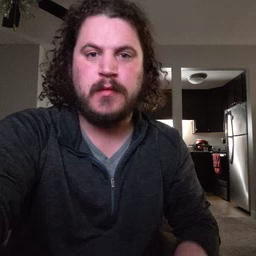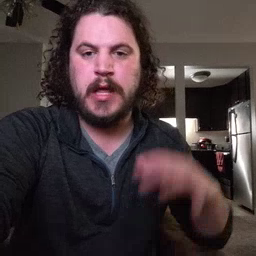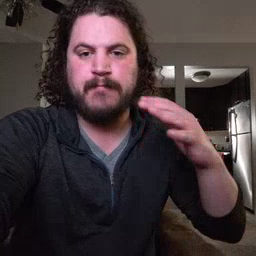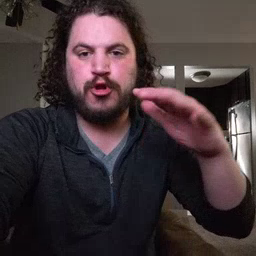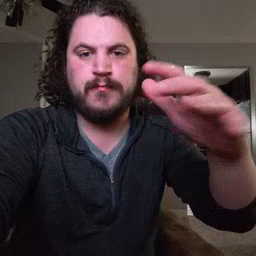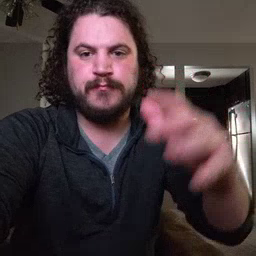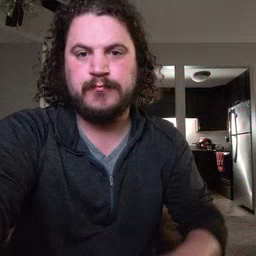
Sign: helicopter